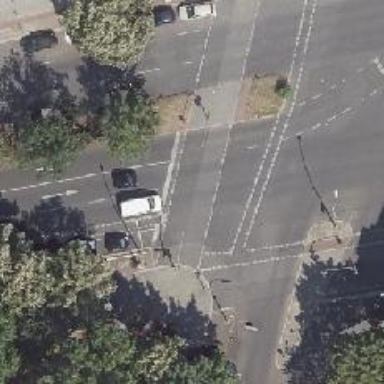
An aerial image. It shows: Asphalt footway with crossing controlled by traffic signals.